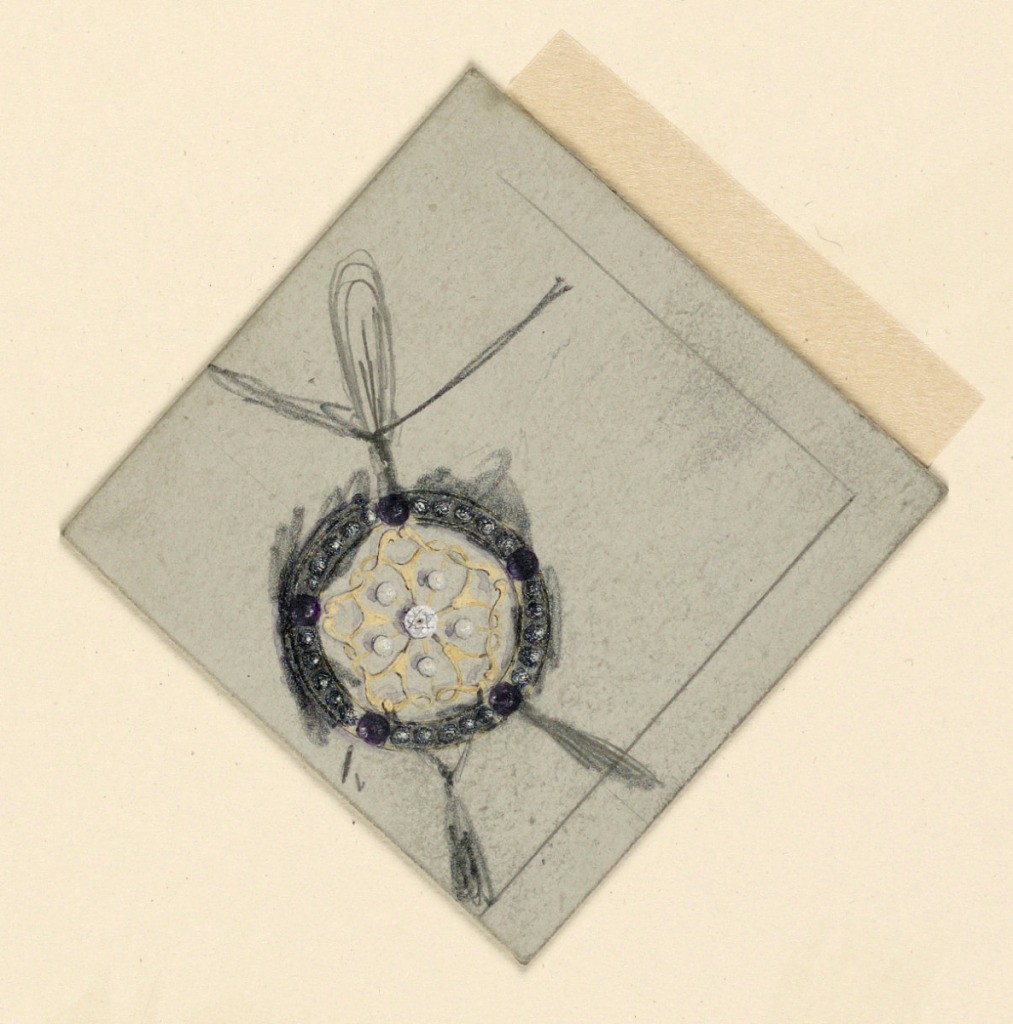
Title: Design for a Pendant
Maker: George E Germer, 1868 – 1936
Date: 1910–20
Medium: Graphite, brush and watercolor on cardboard
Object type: Drawing
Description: Vertical rectangle. A circular medallion with filigree, pearls, and a diamond is transformed in a sketchy way into a pendant with three drops. Bordering lines, at right.